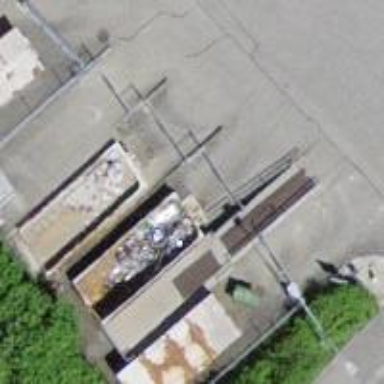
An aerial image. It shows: Recycling center that accepts scrap metal.